Question: New user.
Drop down menu from 'selectInput' in 'shiny' app alphabetizes categorical options. I'm using the following code with IPEDS INSTSIZE (institution size) providing the categorical data.
'selectInput("size" , "2. Choose Institution Size:" , as.character(levels(as.factor(ipeds$INSTSIZE))) , selectize=TRUE),'
The auto alphabetize feature is usually fine for my purposes, but number ranges for institution size don't follow this pattern well. Category starting with 5,000 should start between 1,000 and 10,000. But the 1's in both 1,000 and 10,000 lead alphabetic sort to misorder. See picture below.

How might I specify in selectInput (or in underlying data) the order I want to appear in dropdown menu?
'factor''levels''shiny::selectInput'
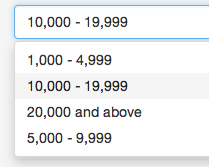
Answer: Order is determined by the order of your factor variable. Example using 'mtcars'
'''
x = as.factor(mtcars$cyl)
levels(x)
[1] "4" "6" "8"
x = factor(x,levels(x)[c(3,2,1)])
levels(x)
[1] "8" "6" "4"
'''